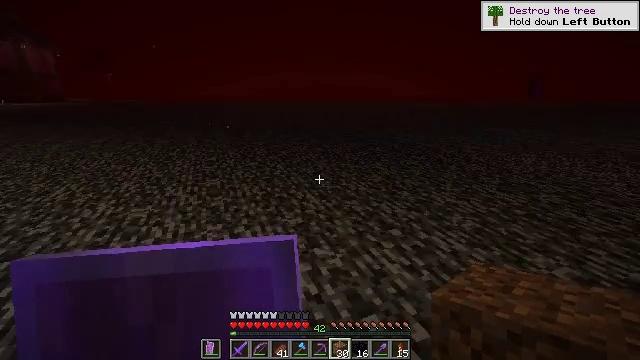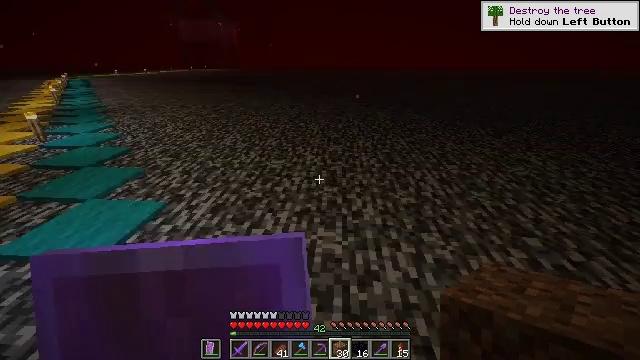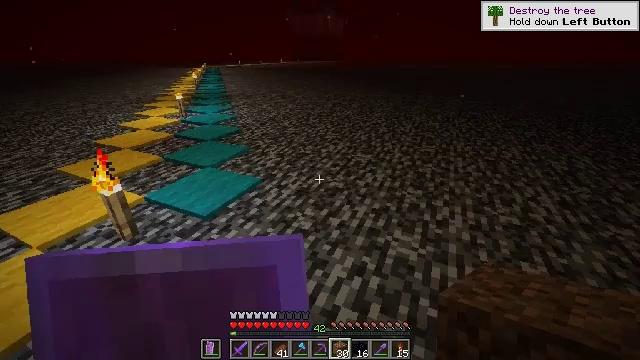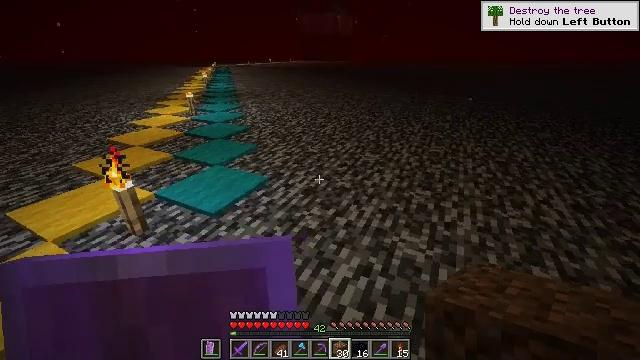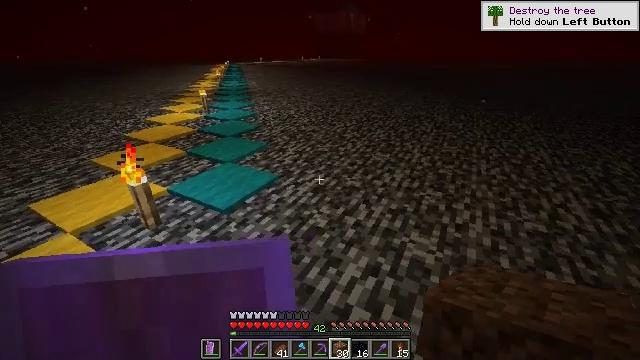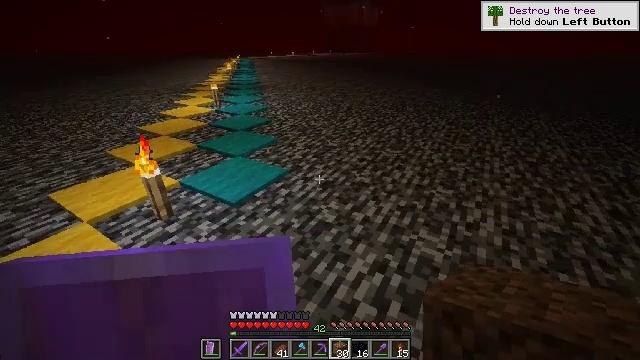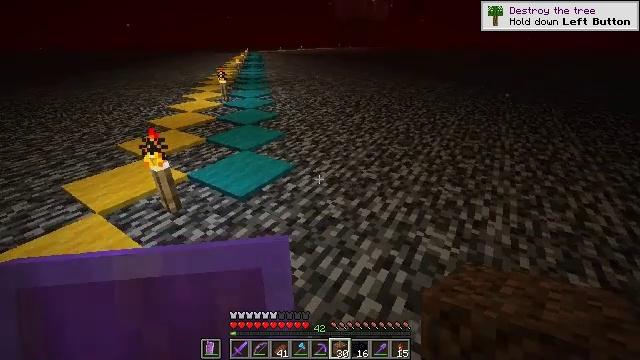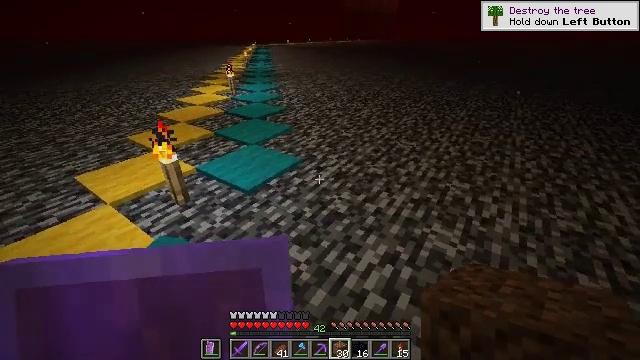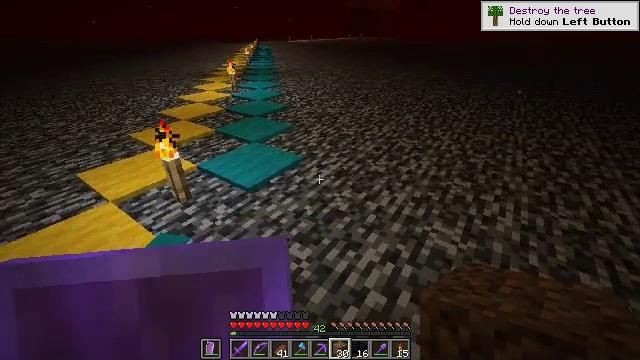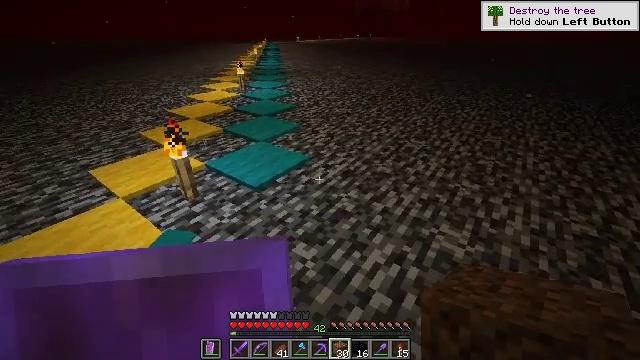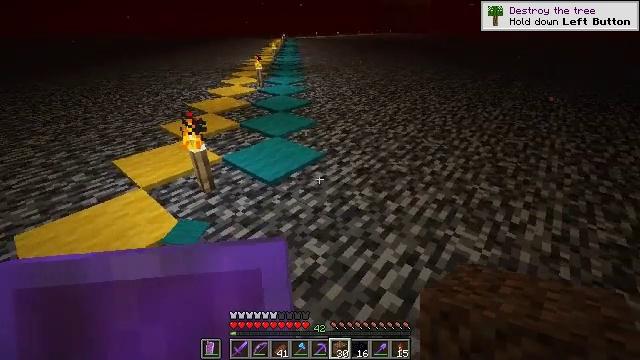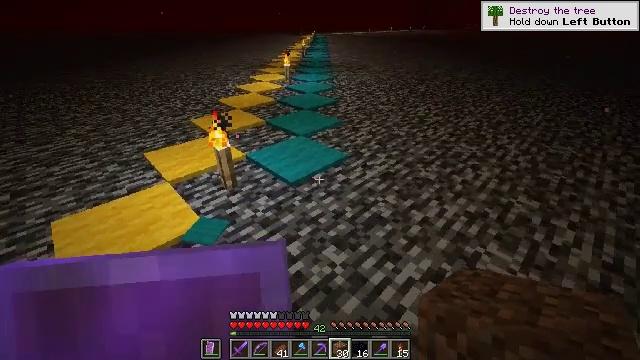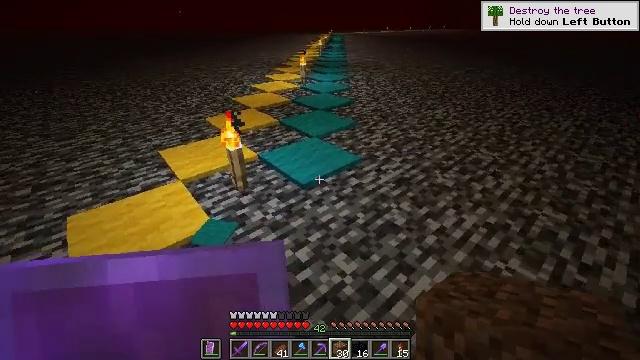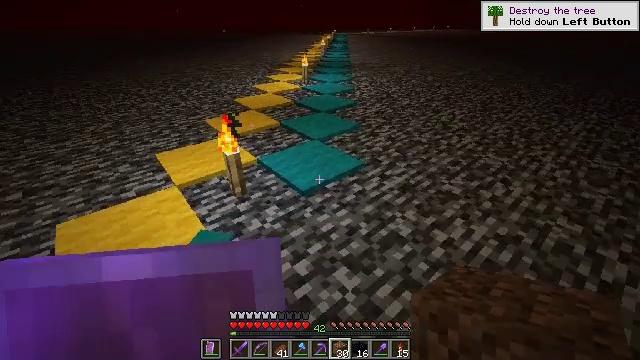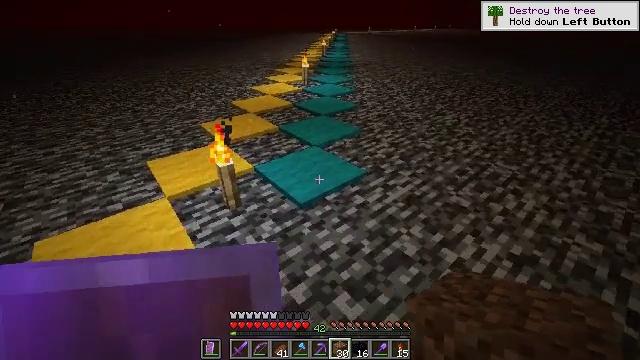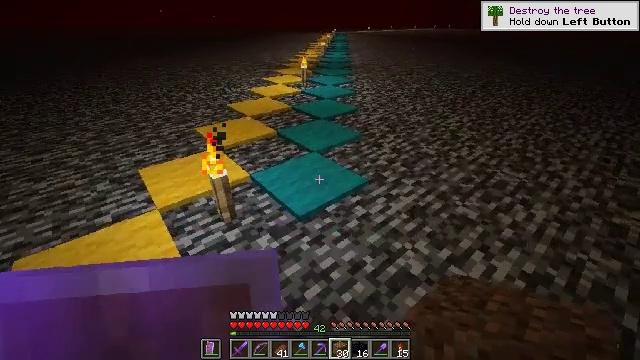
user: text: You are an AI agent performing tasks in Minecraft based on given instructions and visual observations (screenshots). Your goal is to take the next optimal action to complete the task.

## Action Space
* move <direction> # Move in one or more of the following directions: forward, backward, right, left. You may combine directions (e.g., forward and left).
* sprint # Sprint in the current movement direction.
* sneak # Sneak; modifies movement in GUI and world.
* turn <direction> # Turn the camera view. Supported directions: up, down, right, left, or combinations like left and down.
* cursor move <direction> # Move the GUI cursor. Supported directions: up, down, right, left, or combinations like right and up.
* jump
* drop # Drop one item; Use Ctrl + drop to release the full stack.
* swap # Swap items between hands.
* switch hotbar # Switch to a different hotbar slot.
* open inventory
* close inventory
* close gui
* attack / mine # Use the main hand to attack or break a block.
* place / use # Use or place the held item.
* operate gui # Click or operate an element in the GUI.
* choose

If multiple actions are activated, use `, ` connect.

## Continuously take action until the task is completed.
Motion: motion action
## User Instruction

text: mine block cyan carpet
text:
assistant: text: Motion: turn left and down
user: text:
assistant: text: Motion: turn left and down
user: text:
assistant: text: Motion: turn left
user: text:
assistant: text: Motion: turn left
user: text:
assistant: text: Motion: turn left and down
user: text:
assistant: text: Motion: turn left and down
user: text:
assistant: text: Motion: turn left and down
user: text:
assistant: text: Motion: no_op
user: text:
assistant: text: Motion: turn left
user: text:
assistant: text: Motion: turn left
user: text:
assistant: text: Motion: move forward, turn left
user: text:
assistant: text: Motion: move forward, turn left
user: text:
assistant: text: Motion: move forward
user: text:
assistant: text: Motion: move forward
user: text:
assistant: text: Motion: move forward
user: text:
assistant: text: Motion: move forward, attack / mine
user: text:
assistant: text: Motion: move forward, attack / mine
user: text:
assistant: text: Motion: move forward, attack / mine
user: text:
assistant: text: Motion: turn down, attack / mine
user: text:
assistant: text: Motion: turn down, attack / mine
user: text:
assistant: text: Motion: turn down, attack / mine
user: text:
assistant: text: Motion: attack / mine
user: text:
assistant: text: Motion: attack / mine
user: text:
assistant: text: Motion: attack / mine
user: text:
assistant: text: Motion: attack / mine
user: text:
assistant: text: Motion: move forward, attack / mine
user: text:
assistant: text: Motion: move forward, turn right and up, attack / mine
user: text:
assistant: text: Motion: move forward, turn right and up, attack / mine
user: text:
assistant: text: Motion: move forward, attack / mine
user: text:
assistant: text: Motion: move forward, attack / mine